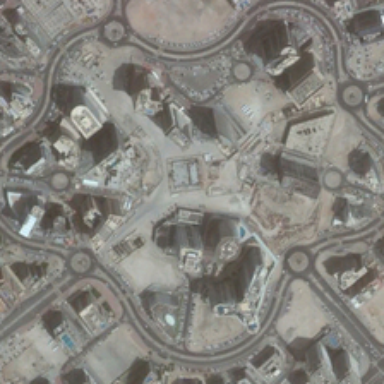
Many buildings with parking lots are in a commercial area .